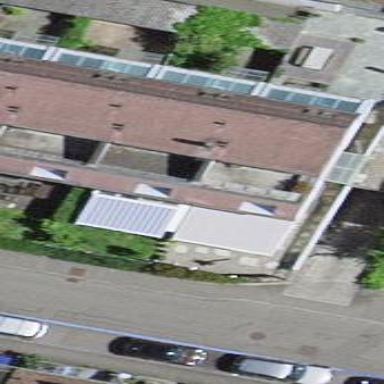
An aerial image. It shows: Terrace building.